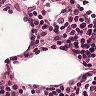
Metastatic tissue present: no